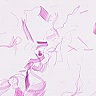
Metastatic tissue present: no